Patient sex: M
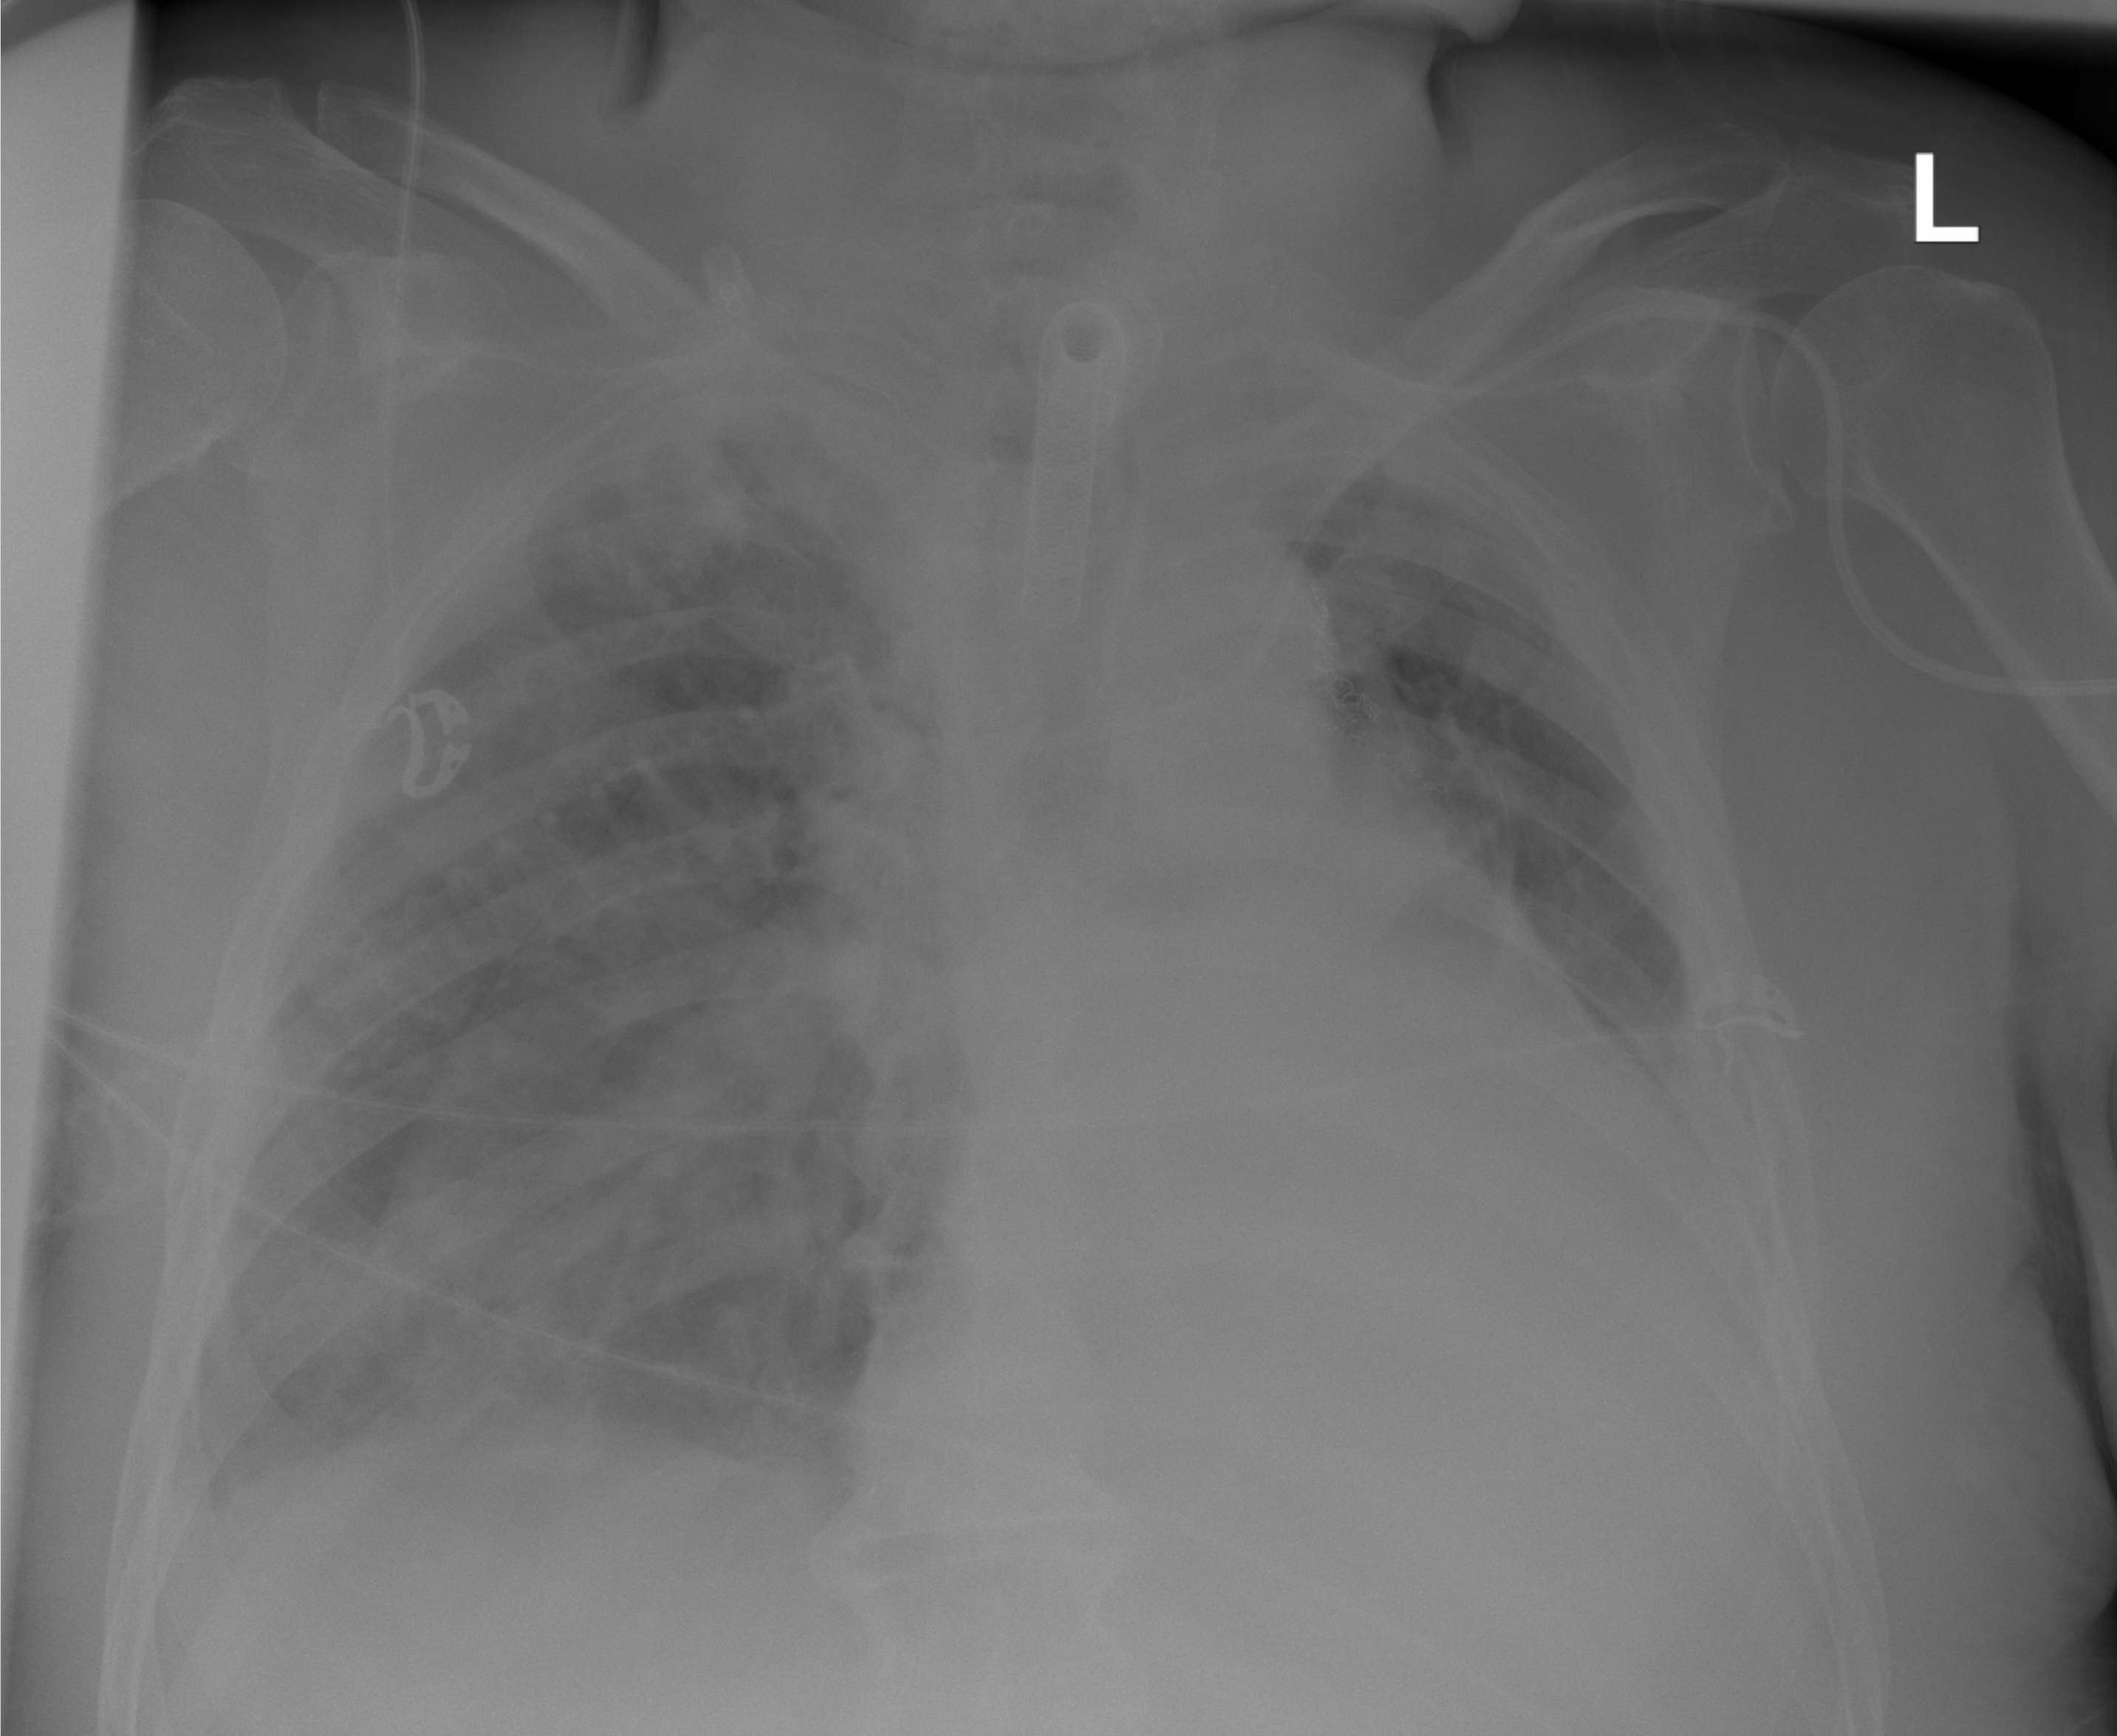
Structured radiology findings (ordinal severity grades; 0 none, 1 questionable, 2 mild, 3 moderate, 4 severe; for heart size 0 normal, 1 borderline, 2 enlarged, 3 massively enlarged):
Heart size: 2
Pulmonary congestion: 0
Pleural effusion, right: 2
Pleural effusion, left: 2
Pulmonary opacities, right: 2
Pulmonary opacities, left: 0
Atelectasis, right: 2
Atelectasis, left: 0